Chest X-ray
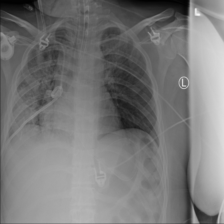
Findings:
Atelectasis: negative
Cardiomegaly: negative
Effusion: negative
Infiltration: negative
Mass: negative
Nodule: negative
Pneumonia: negative
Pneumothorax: negative
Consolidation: negative
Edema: negative
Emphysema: negative
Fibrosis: negative
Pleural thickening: negative
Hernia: negative